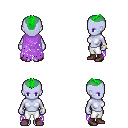
a pixel art fantasy rpg character, female body template, dark elf, purple skin, maroon tattered cape, white pants, green short mohawk hairstyle, bracelets, maroon shoes, four views (front, back, left, right), 2x2 character sprite sheet, small pixel art, hard edges, no anti-aliasing